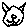
Label: cat